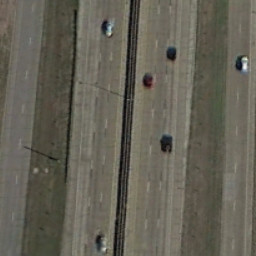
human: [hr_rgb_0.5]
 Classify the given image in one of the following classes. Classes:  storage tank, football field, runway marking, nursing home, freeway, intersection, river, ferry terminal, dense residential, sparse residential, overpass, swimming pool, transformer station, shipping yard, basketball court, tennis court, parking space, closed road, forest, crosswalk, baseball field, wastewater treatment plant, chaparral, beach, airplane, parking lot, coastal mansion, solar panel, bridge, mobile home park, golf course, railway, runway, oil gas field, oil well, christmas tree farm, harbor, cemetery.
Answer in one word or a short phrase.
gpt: freeway